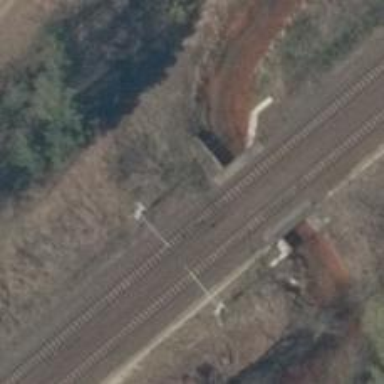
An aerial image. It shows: Path on bridge.